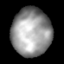
Tissue: lung
Cell type: Epithelial cells
Senescence score: 0.1824
Nuclear area (px): 1844
Mean DAPI intensity: 152.316